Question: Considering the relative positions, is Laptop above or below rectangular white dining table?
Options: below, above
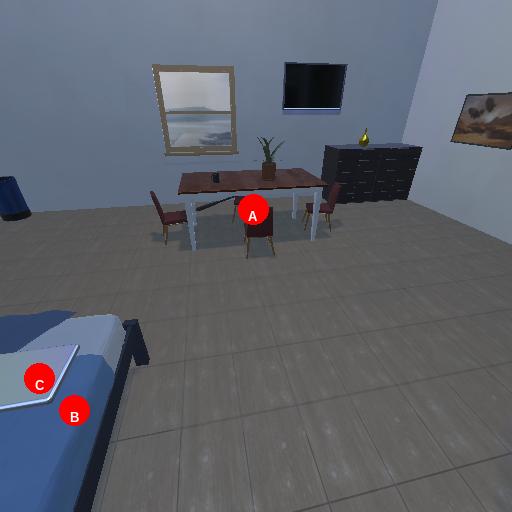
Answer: below